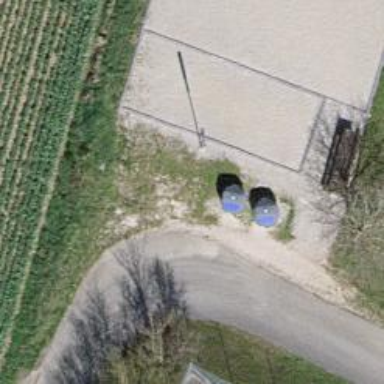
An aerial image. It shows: Waste disposal facility.